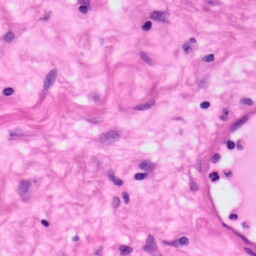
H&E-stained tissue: Pancreatic